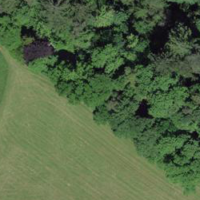
EUNIS habitat code: 44
Species observed at this site:
Petasites albus